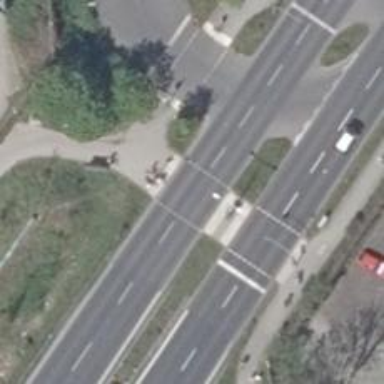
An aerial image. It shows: Road with traffic signals.